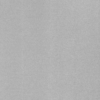
Label: dusty